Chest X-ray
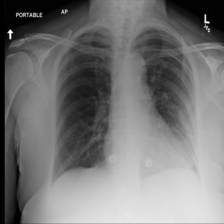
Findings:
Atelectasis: negative
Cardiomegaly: negative
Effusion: negative
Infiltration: positive
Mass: negative
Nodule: negative
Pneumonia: negative
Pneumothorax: negative
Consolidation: negative
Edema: positive
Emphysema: negative
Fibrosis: negative
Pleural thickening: negative
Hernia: negative